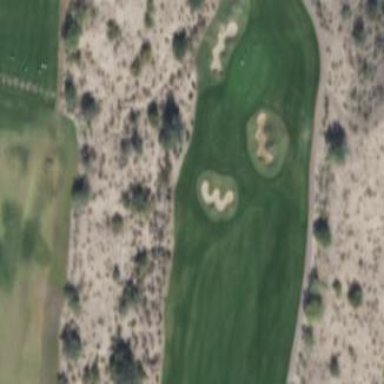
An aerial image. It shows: Rough area in golf course.